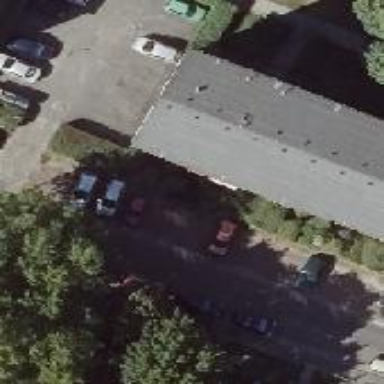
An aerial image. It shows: Street side parking area.